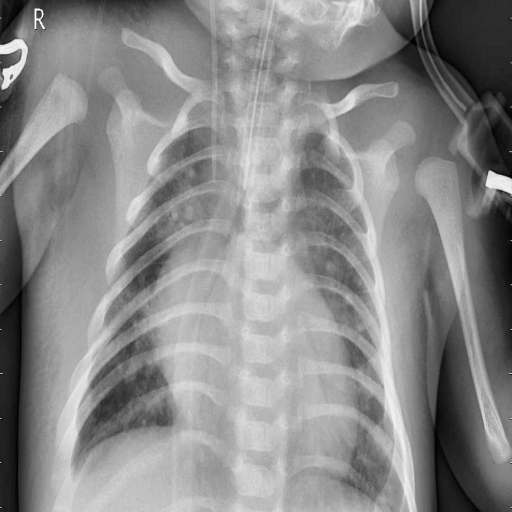
Finding: PNEUMONIA